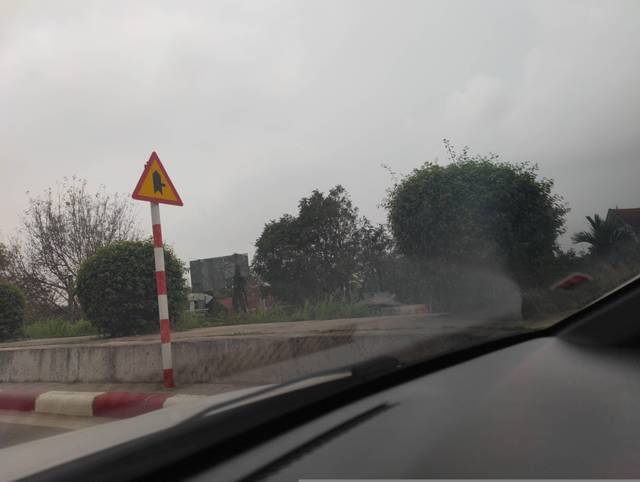
Region: Vietnam
Coordinates: 21.009, 105.905